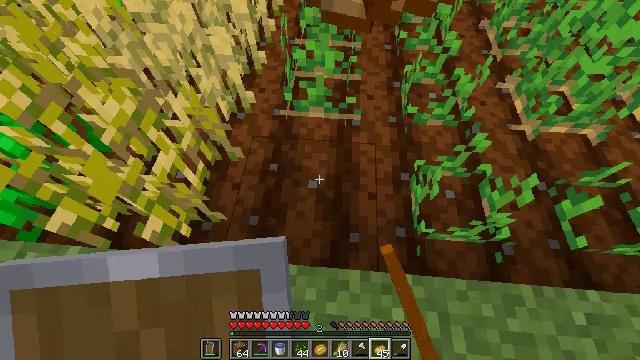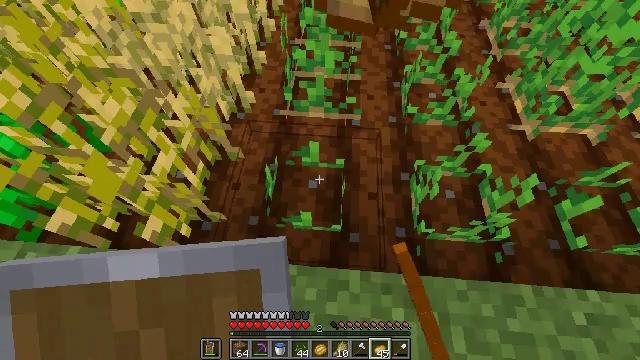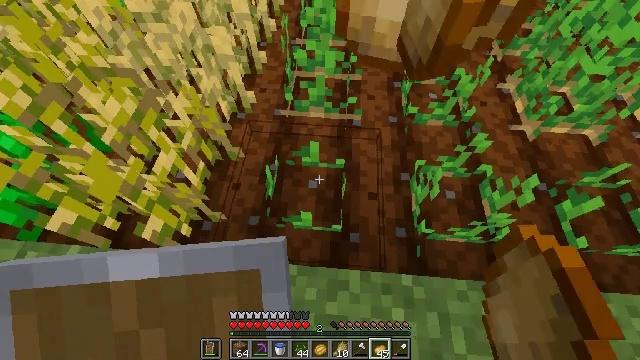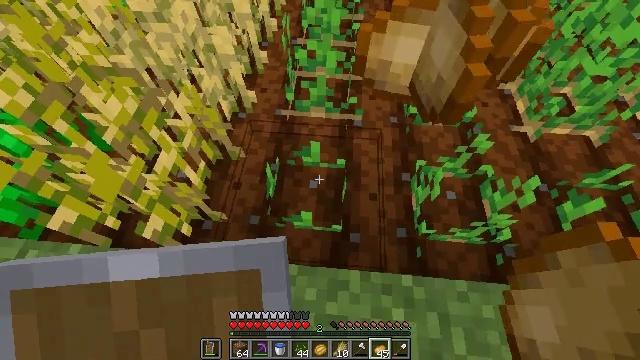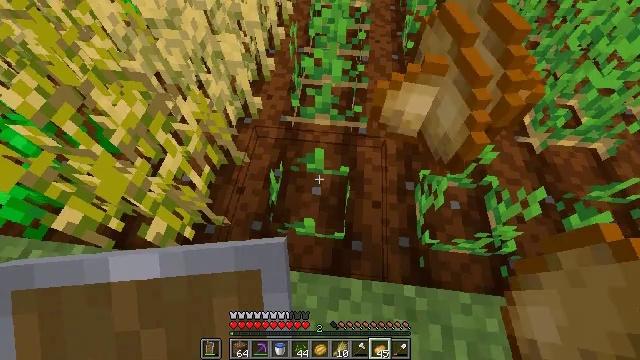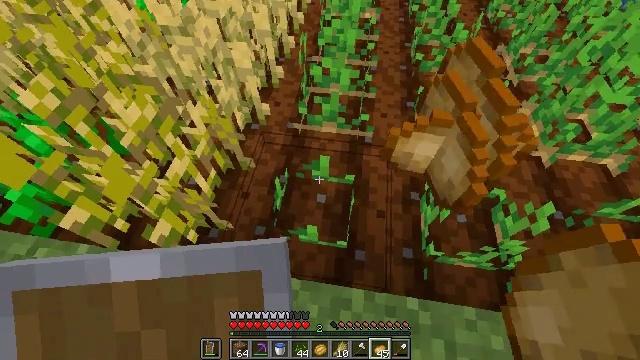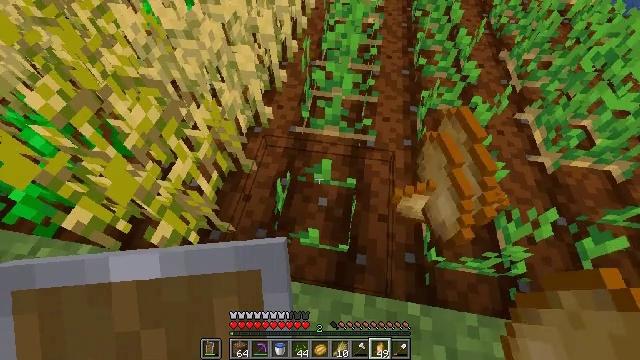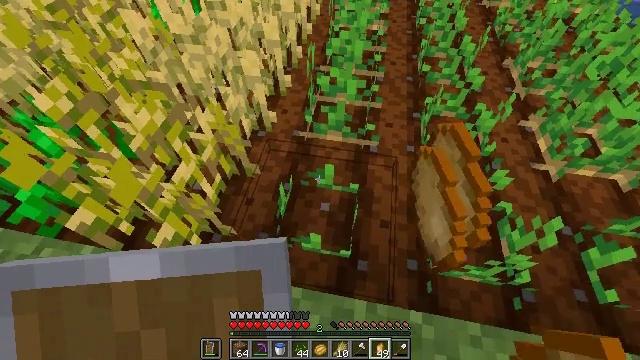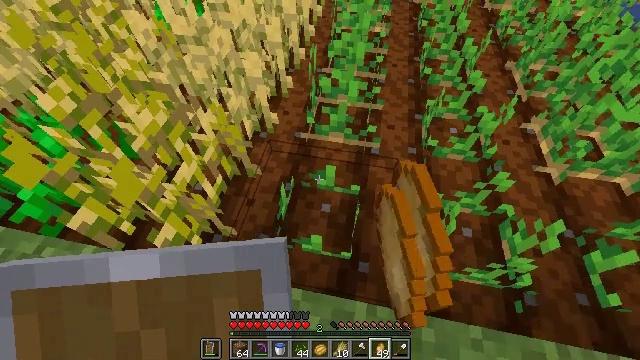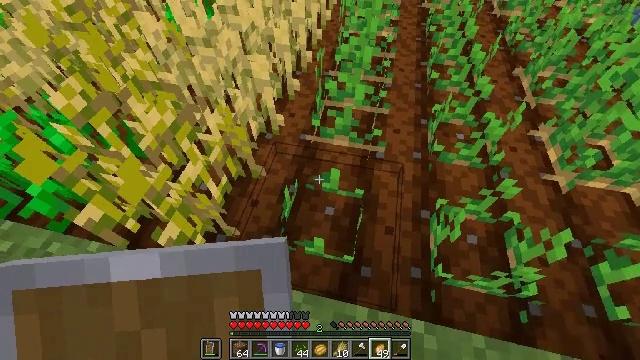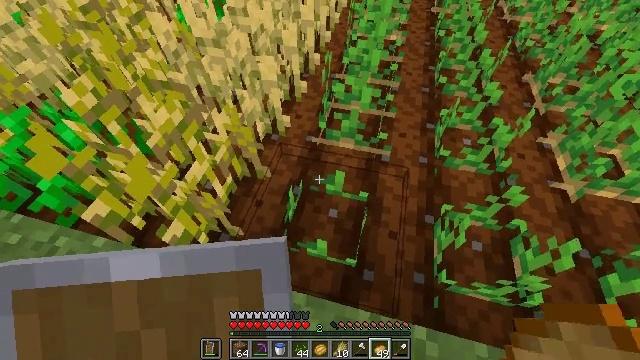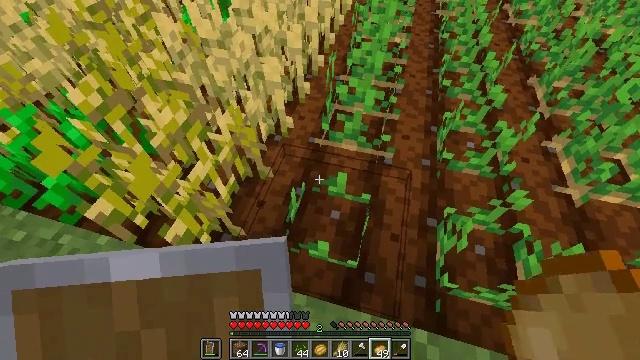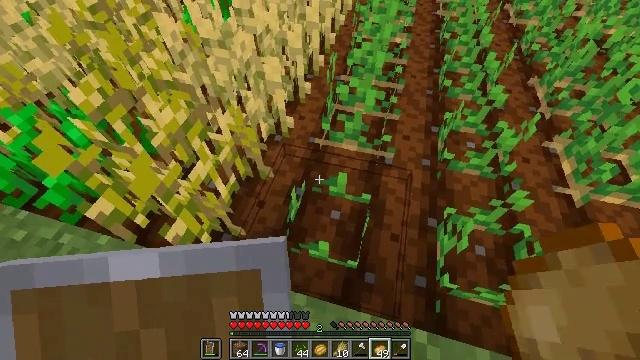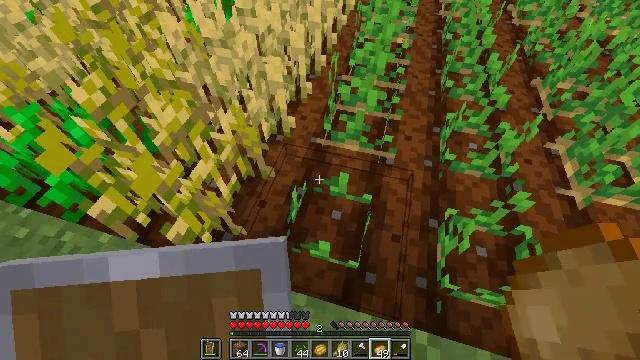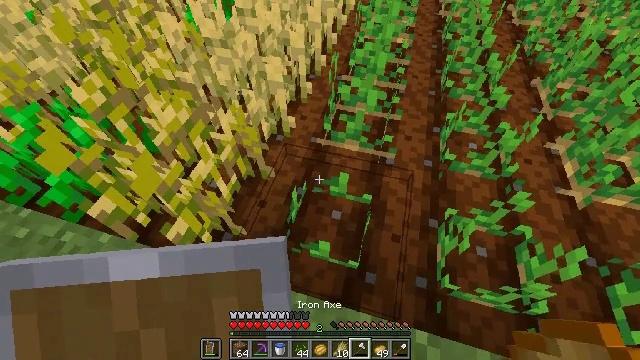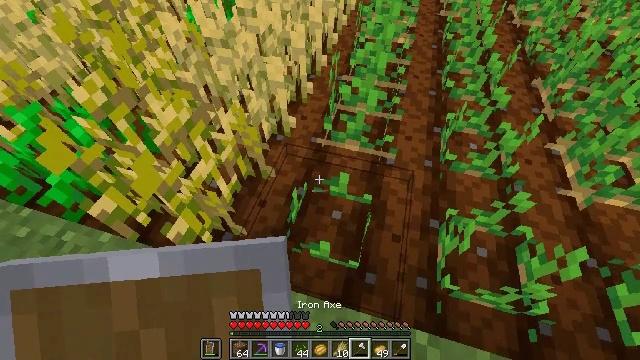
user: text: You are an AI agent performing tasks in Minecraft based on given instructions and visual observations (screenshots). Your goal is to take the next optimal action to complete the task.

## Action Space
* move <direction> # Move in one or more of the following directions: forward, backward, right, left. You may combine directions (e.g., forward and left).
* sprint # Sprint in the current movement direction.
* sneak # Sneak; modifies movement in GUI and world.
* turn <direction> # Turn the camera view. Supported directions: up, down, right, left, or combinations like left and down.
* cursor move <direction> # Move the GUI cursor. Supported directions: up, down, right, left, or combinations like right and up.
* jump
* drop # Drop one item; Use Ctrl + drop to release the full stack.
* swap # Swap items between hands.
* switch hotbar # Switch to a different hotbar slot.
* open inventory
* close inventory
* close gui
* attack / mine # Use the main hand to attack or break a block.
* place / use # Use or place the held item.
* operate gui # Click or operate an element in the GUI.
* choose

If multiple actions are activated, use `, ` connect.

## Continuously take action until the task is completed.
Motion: motion action
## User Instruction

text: Harvest wheat from the field.
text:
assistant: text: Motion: no_op
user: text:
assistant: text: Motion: no_op
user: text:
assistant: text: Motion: no_op
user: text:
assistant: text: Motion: turn left and up
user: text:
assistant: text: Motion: turn left and up
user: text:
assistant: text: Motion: no_op
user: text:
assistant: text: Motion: turn left and up
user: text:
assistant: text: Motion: no_op
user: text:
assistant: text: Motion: turn left
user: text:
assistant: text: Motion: turn left
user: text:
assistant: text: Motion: no_op
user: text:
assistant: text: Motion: no_op
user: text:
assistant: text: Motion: no_op
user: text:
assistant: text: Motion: no_op
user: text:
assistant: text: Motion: no_op
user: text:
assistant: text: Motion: no_op
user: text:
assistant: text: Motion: no_op
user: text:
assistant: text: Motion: no_op
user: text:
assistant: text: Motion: no_op
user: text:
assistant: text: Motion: no_op
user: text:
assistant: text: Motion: no_op
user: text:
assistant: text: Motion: no_op
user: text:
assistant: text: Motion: no_op
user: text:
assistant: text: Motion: no_op
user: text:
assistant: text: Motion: no_op
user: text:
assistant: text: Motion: no_op
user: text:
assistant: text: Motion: no_op
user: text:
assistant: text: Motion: no_op
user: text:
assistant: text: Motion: no_op
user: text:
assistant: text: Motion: no_op